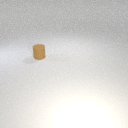
small brown rubber cylinder